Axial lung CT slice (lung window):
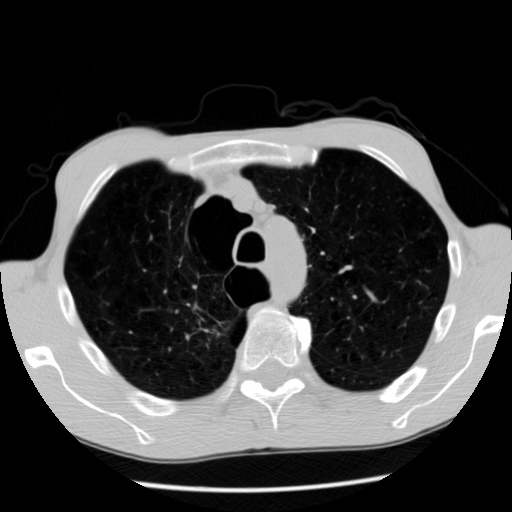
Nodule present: no